Question: I'm trying to run the sample code from the tutorial of IBM,
<URL>, but it doesn't work correctly.
It doesn't show the login form, and when I click on the "Call protected adapter proc" button, it shows an access denied error like this one:

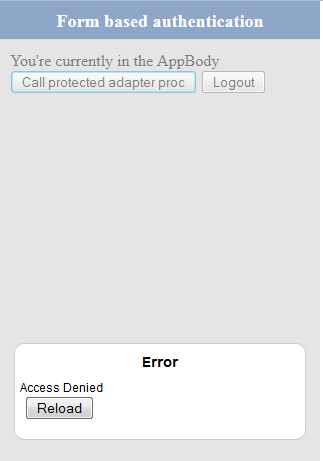
Answer: I cannot reproduce your scenario.
- - - Anything else about your environment that you did not mention?
1. Imported the Form-based authentication sample (.zip file) for Worklight 6.0
2. Started the server, deployed the adapter and application
3. Opened Worklight Console
4. Previewed the common web resources
5. Clicked on "Call protected adapter proc"
6. Entered random values for username/password (since a non-validating authenticator is being used in this sample
7. Clicked on "Call protected adapter proc" again
Result: